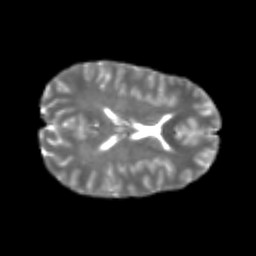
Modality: T2w
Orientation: axial
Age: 21
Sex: male
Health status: healthy
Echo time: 0.074 s